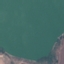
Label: SeaLake